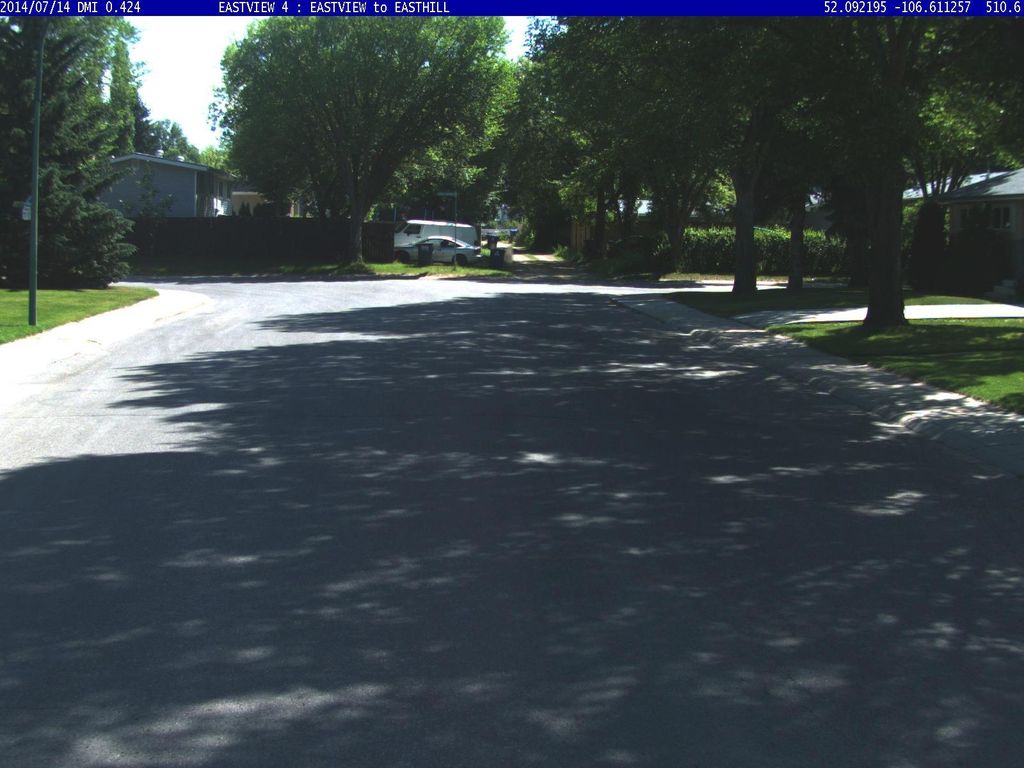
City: saskatoon